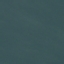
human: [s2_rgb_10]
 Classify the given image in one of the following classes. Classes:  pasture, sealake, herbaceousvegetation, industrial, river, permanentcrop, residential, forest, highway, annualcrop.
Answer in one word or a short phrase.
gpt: SeaLake